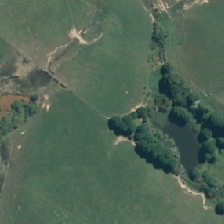
Land cover: deciduous_hardwood